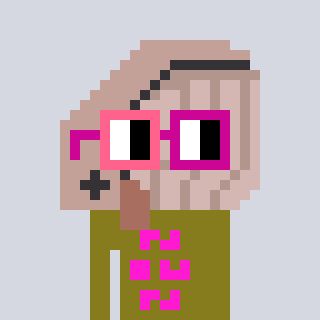
a pixel art character with square pink and red glasses, a whale-shaped head and a gunk-colored body on a cool background